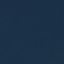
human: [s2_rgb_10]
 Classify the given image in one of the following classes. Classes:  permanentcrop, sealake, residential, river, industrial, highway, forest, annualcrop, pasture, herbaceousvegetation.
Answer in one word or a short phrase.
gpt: SeaLake